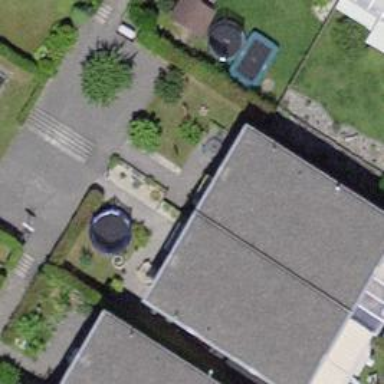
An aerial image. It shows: Residential building.